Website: apple-inc
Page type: customer-info-address
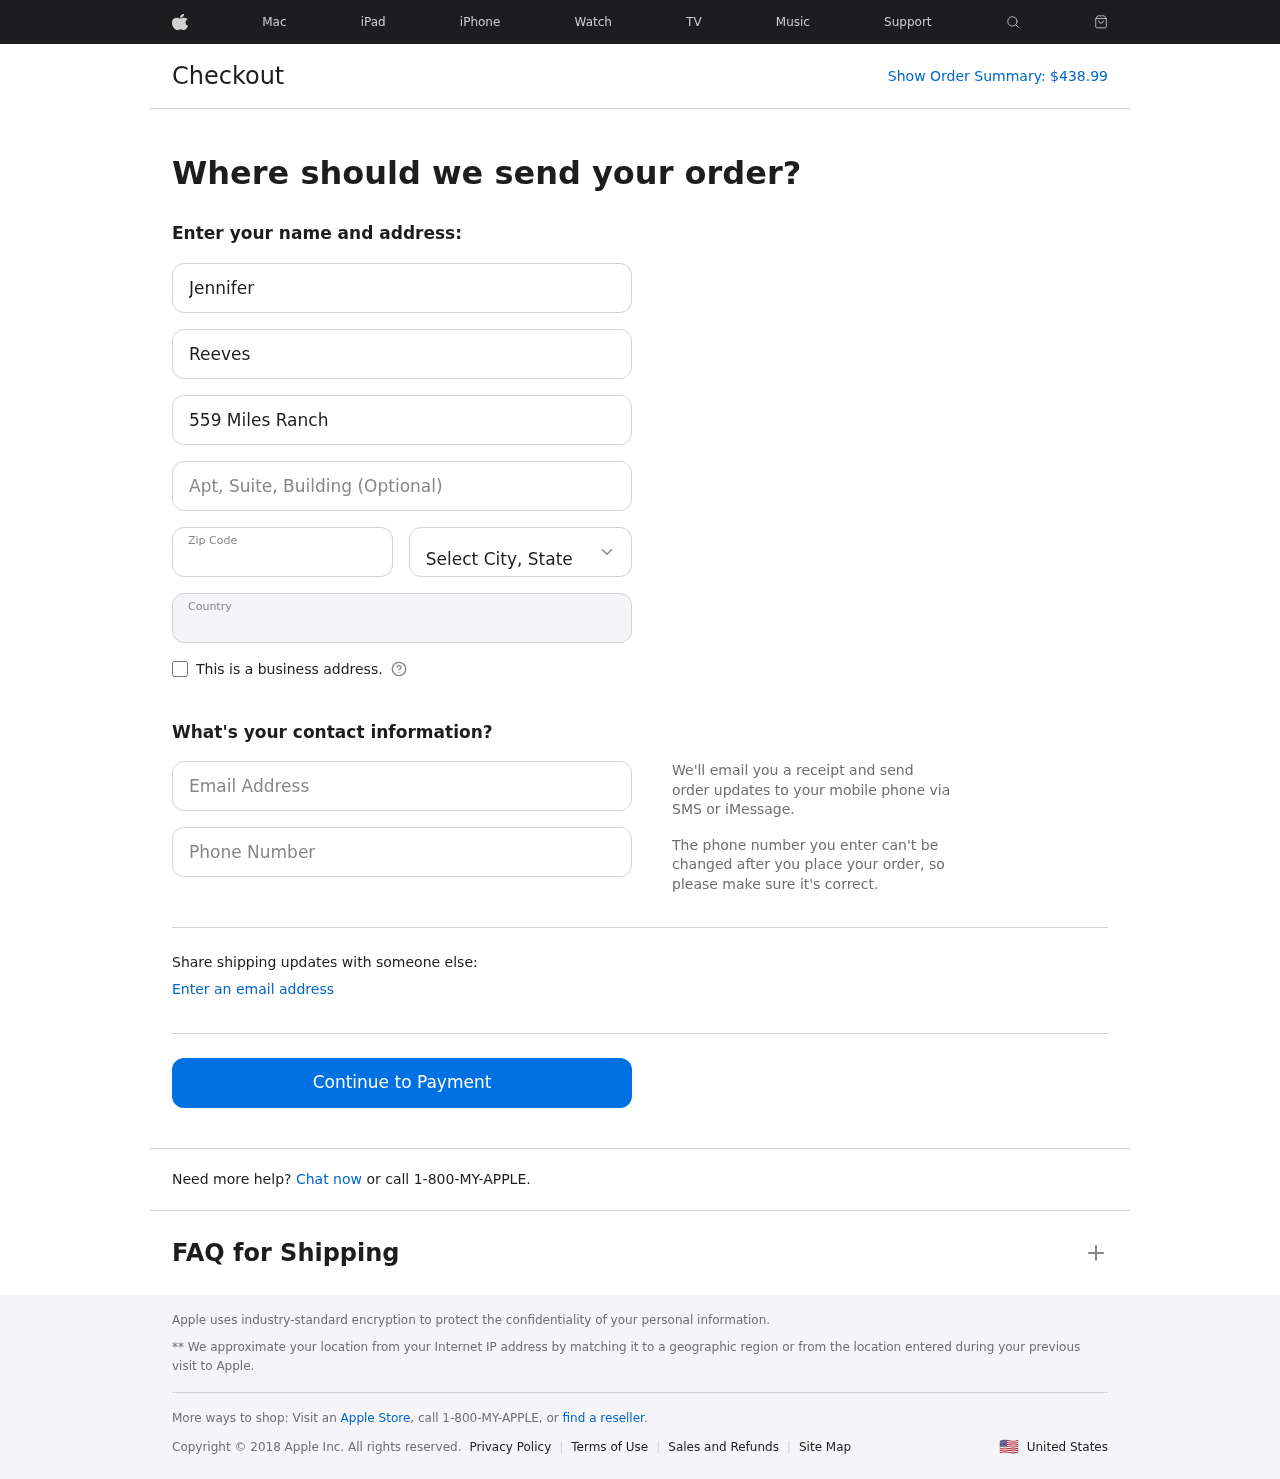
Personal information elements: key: PII_CITY_STATE
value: Port John, NC
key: PII_COUNTRY
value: United States
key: PII_EMAIL
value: jennifer_reeves@hotmail.com
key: PII_FIRSTNAME
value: Jennifer
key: PII_LASTNAME
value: Reeves
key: PII_PHONE
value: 6437584972
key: PII_POSTCODE
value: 30216
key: PII_STREET
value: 559 Miles Ranch
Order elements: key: ORDER_TOTAL
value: $438.99